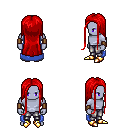
a pixel art fantasy rpg character, male body template, dark elf, purple skin, blue cape, metal pants, red extra-long hairstyle, leather bracers, gold boots, four views (front, back, left, right), 2x2 character sprite sheet, small pixel art, hard edges, no anti-aliasing